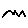
Label: zigzag